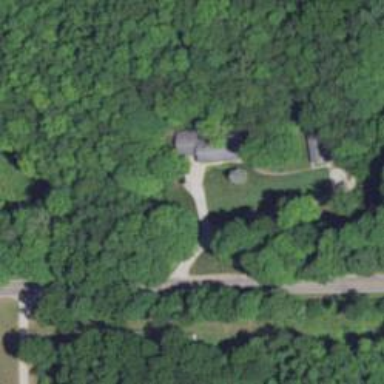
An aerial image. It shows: Driveway.